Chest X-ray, PA view. Patient: 56 years old, sex F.
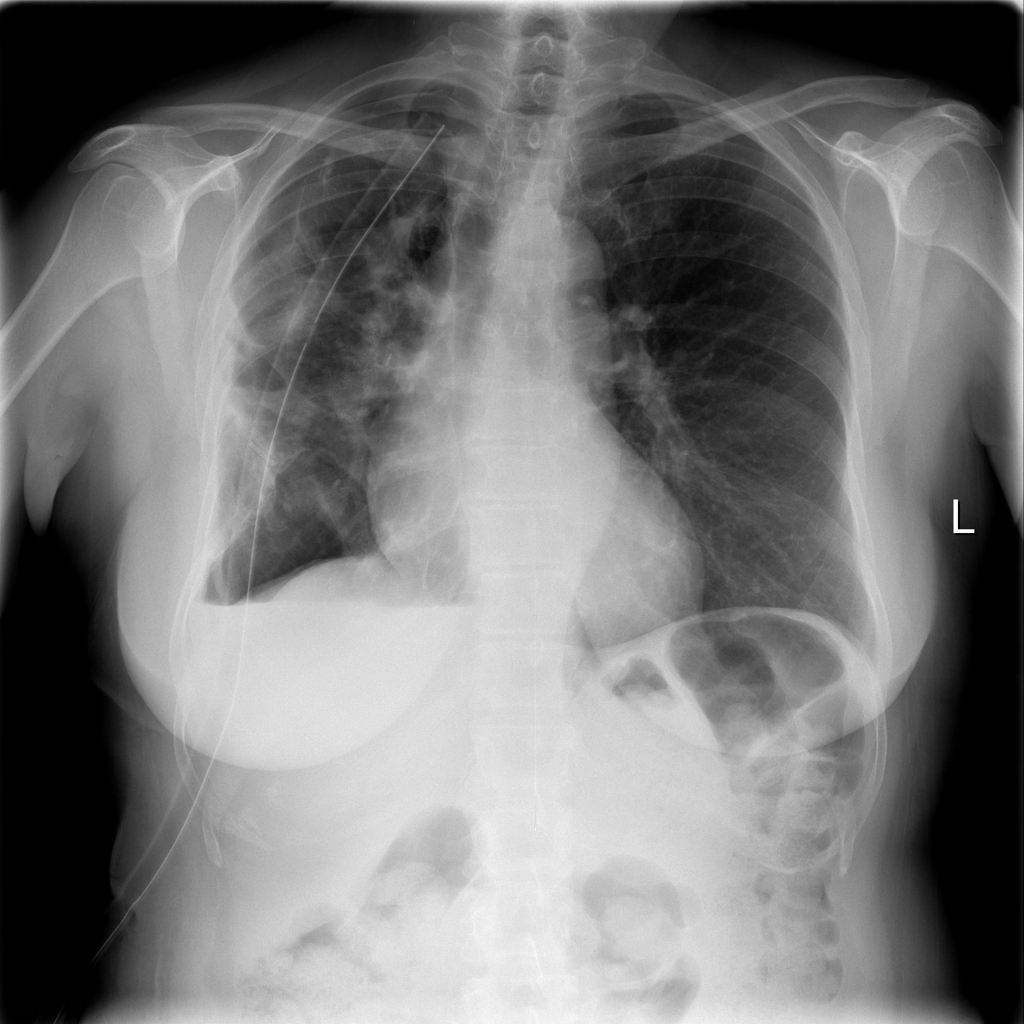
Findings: Infiltration, Pneumothorax